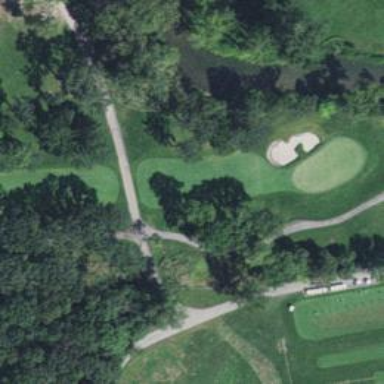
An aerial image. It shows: Smooth asphalt path labeled as golf cartpath with grade 1 quality.